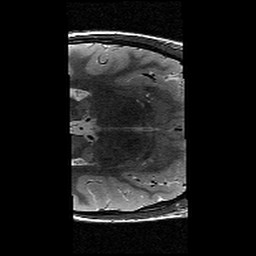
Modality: T2w
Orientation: axial
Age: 12
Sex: male
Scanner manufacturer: siemens
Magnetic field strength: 3 T
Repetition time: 9.23 s
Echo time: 0.067 s